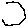
Label: hexagon